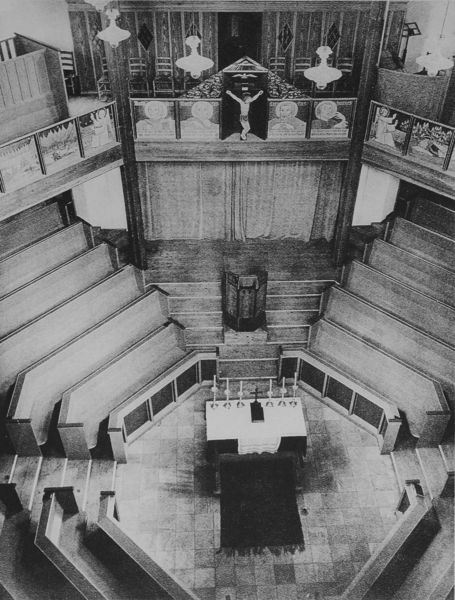
Titel: Innenraum der Waldkirche in Planegg
Künstler: Theodor Fischer
Standort: Planegg
Institution: Waldkirche
Schlagwörter: weiß, grau, lampe, lampen, licht, raum, schwarz, stuhl, stühle, säule, säulen, tisch, gebäude, teppich, architektur, bibel, innenraum, tischtuch, vorhang, brüstung, kirche, engel, balkon, bilder, sitz, perspektive, pflaster, fischer, moderne, bank, empore, treppe, treppen, gestühl, jugendstil, kerze, kerzen, leuchter, stufen, podest, foto, fotografie, kreuz, münchen, dom, draufsicht, schwarz-weiss, fliesen, bildnisse, münster, altar, bänke, kathedrale, kerzenhalter, kerzenleuchter, orgel, kreuze, kanzel, christus, jesus, kreuzigung, apsis, kirchenraum, chor, kruzifix, heilige, pavillon, heiland, quadrat, ikone, oktogon, achteck, oktogonal, sechseck, quadratisch, kreut, kriche, zentralbau, zentralraum, sitzreihen, theodor fischer, luftbild, mensa, ikonen, heiligenscheine, evangelist, evangelisten, kreu, oktaeder, evangelien, altartuch, hexagon, bánke, portaits, waldkirche, müchen, planegg, sarakl, münchner umland, fürstenried, kerzenleuchte, rempore